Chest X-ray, PA view. Patient: 73 years old, sex M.
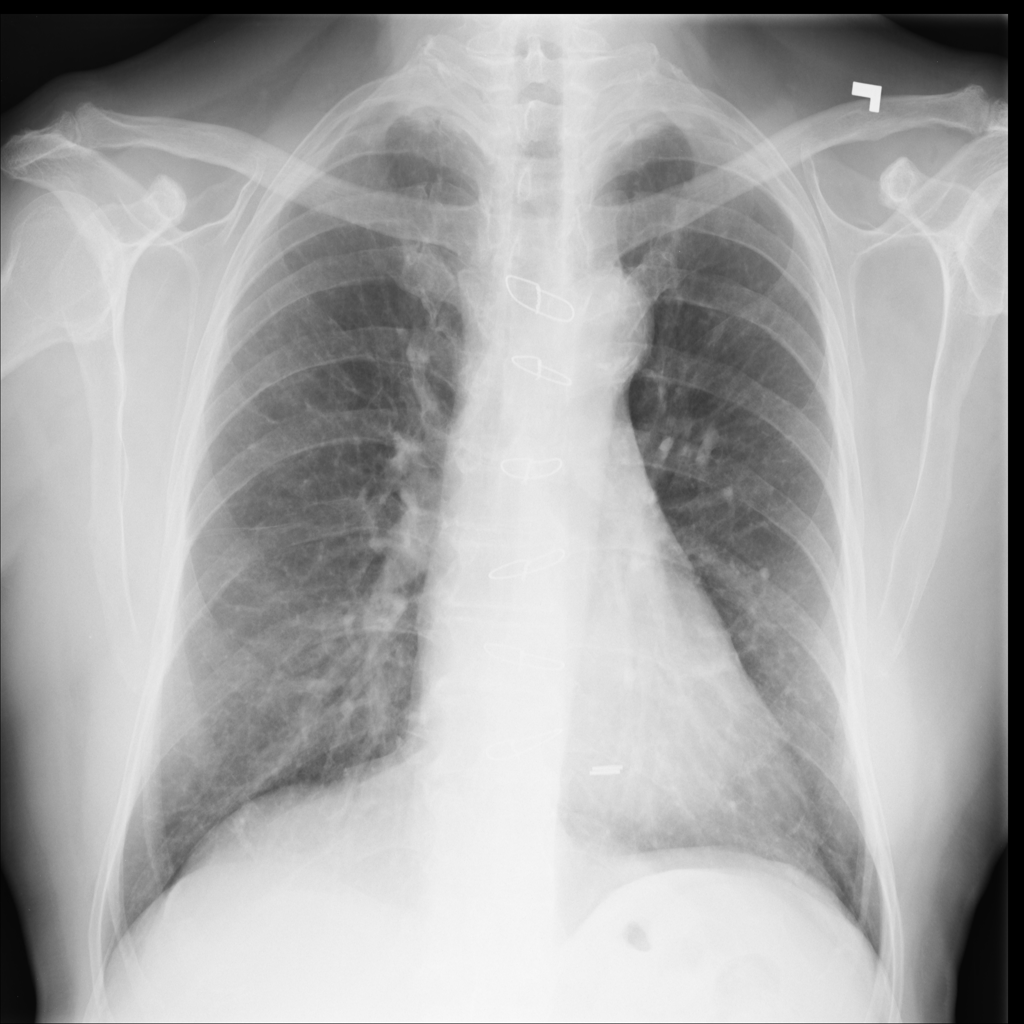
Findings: No Finding